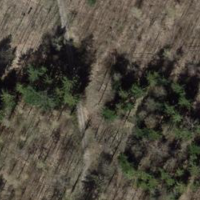
EUNIS habitat code: 41
Species observed at this site:
Anthocharis cardamines